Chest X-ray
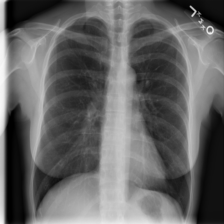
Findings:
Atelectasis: negative
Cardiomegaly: negative
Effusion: negative
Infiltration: negative
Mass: negative
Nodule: negative
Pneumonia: negative
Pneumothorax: negative
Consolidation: negative
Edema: negative
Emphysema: negative
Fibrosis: negative
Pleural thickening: negative
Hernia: negative